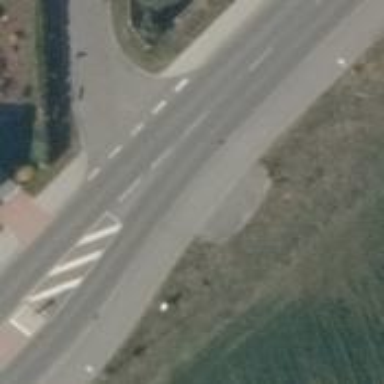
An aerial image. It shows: Primary highway with asphalt surface. There are sidewalks on both sides and separate asphalt track for cyclists on the left side.